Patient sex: M
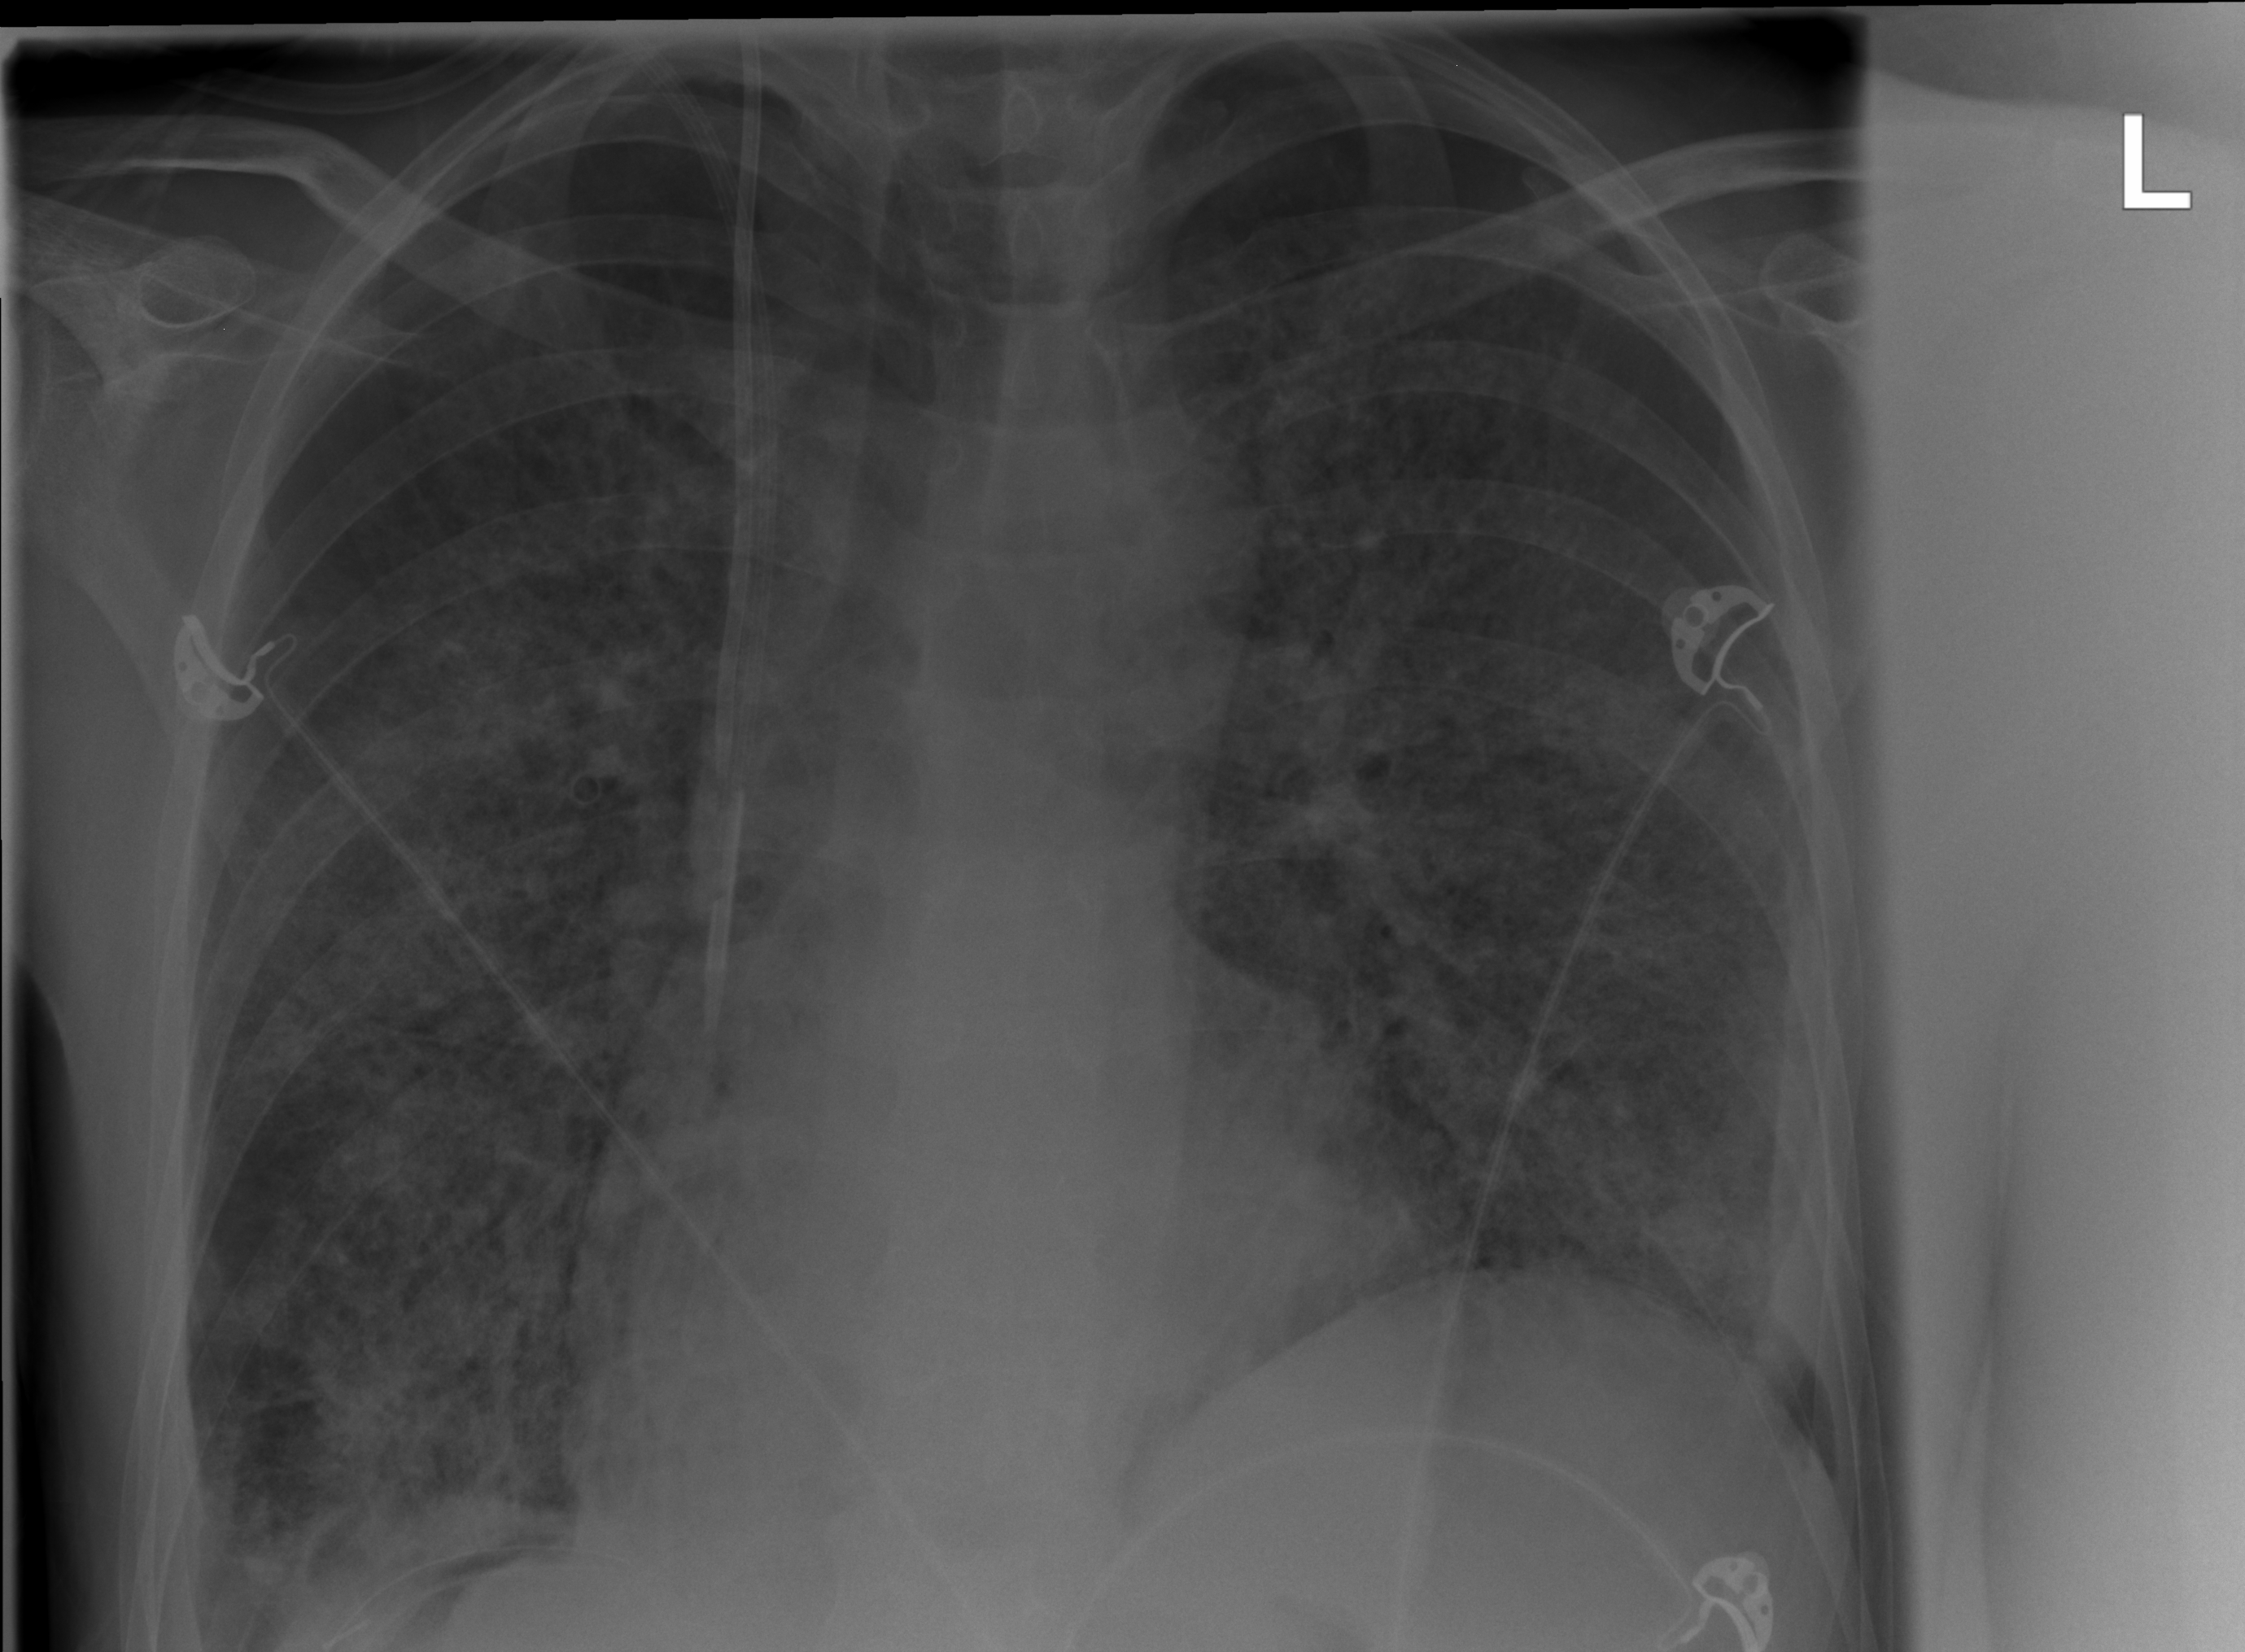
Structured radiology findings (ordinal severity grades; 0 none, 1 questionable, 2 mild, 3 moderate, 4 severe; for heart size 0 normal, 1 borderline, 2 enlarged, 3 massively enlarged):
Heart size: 1
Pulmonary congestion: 3
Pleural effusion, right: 2
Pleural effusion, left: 1
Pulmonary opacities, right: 3
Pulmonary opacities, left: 3
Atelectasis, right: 3
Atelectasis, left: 3